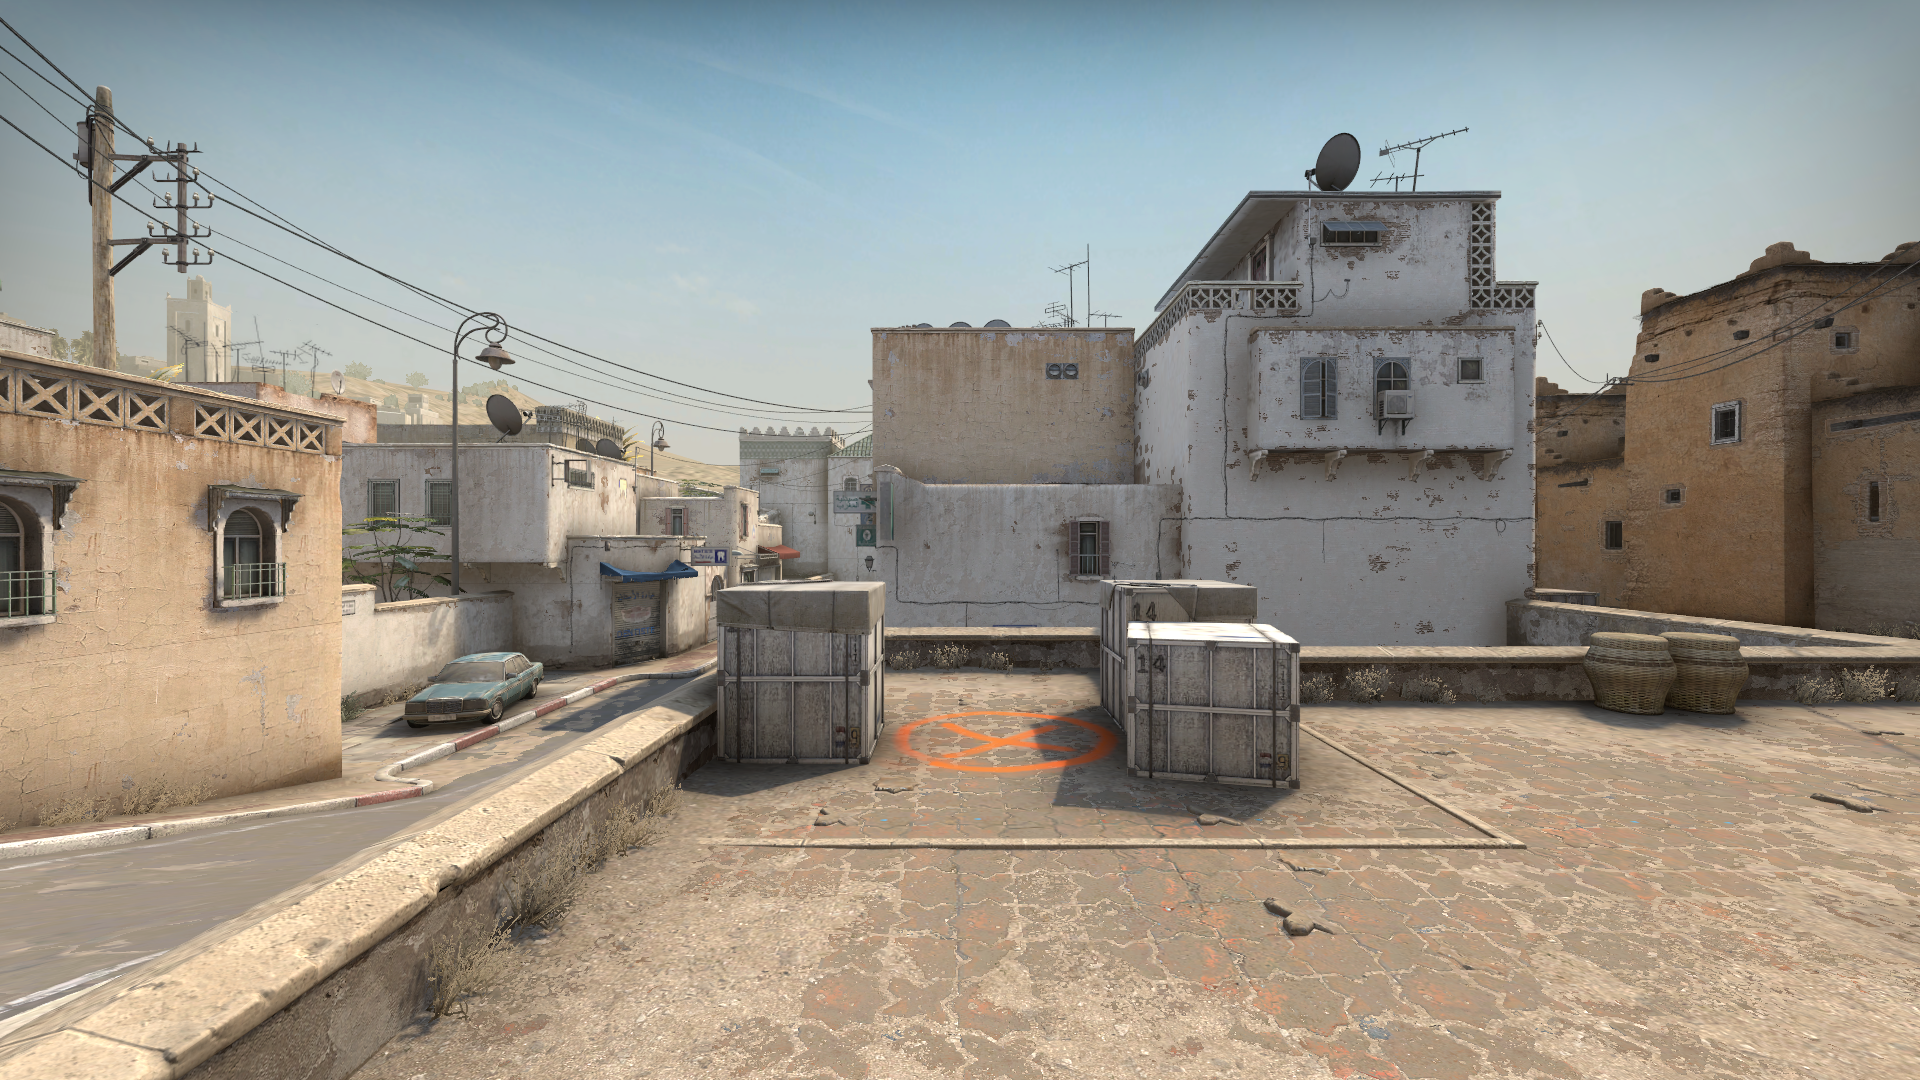
Map: de_dust2